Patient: sex F, age 31
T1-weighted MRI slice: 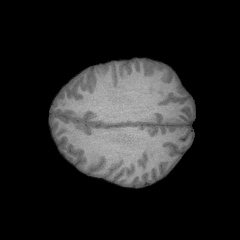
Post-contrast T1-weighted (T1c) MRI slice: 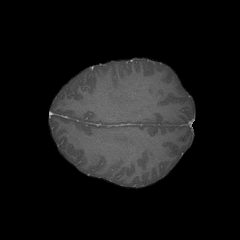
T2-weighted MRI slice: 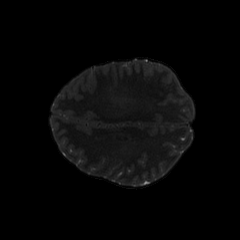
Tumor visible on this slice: no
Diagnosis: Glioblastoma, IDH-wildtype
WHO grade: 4